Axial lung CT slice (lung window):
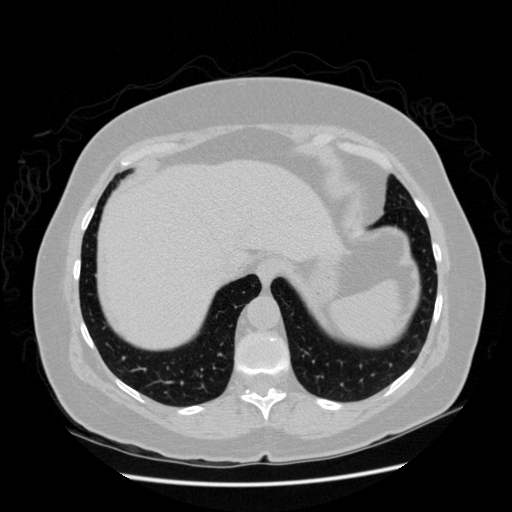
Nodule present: no